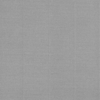
Label: dusty